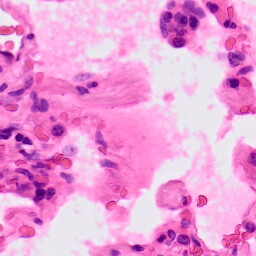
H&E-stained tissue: Lung